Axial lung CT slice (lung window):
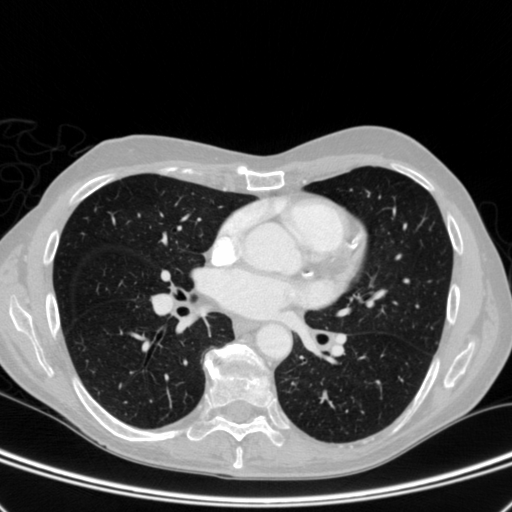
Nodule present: no